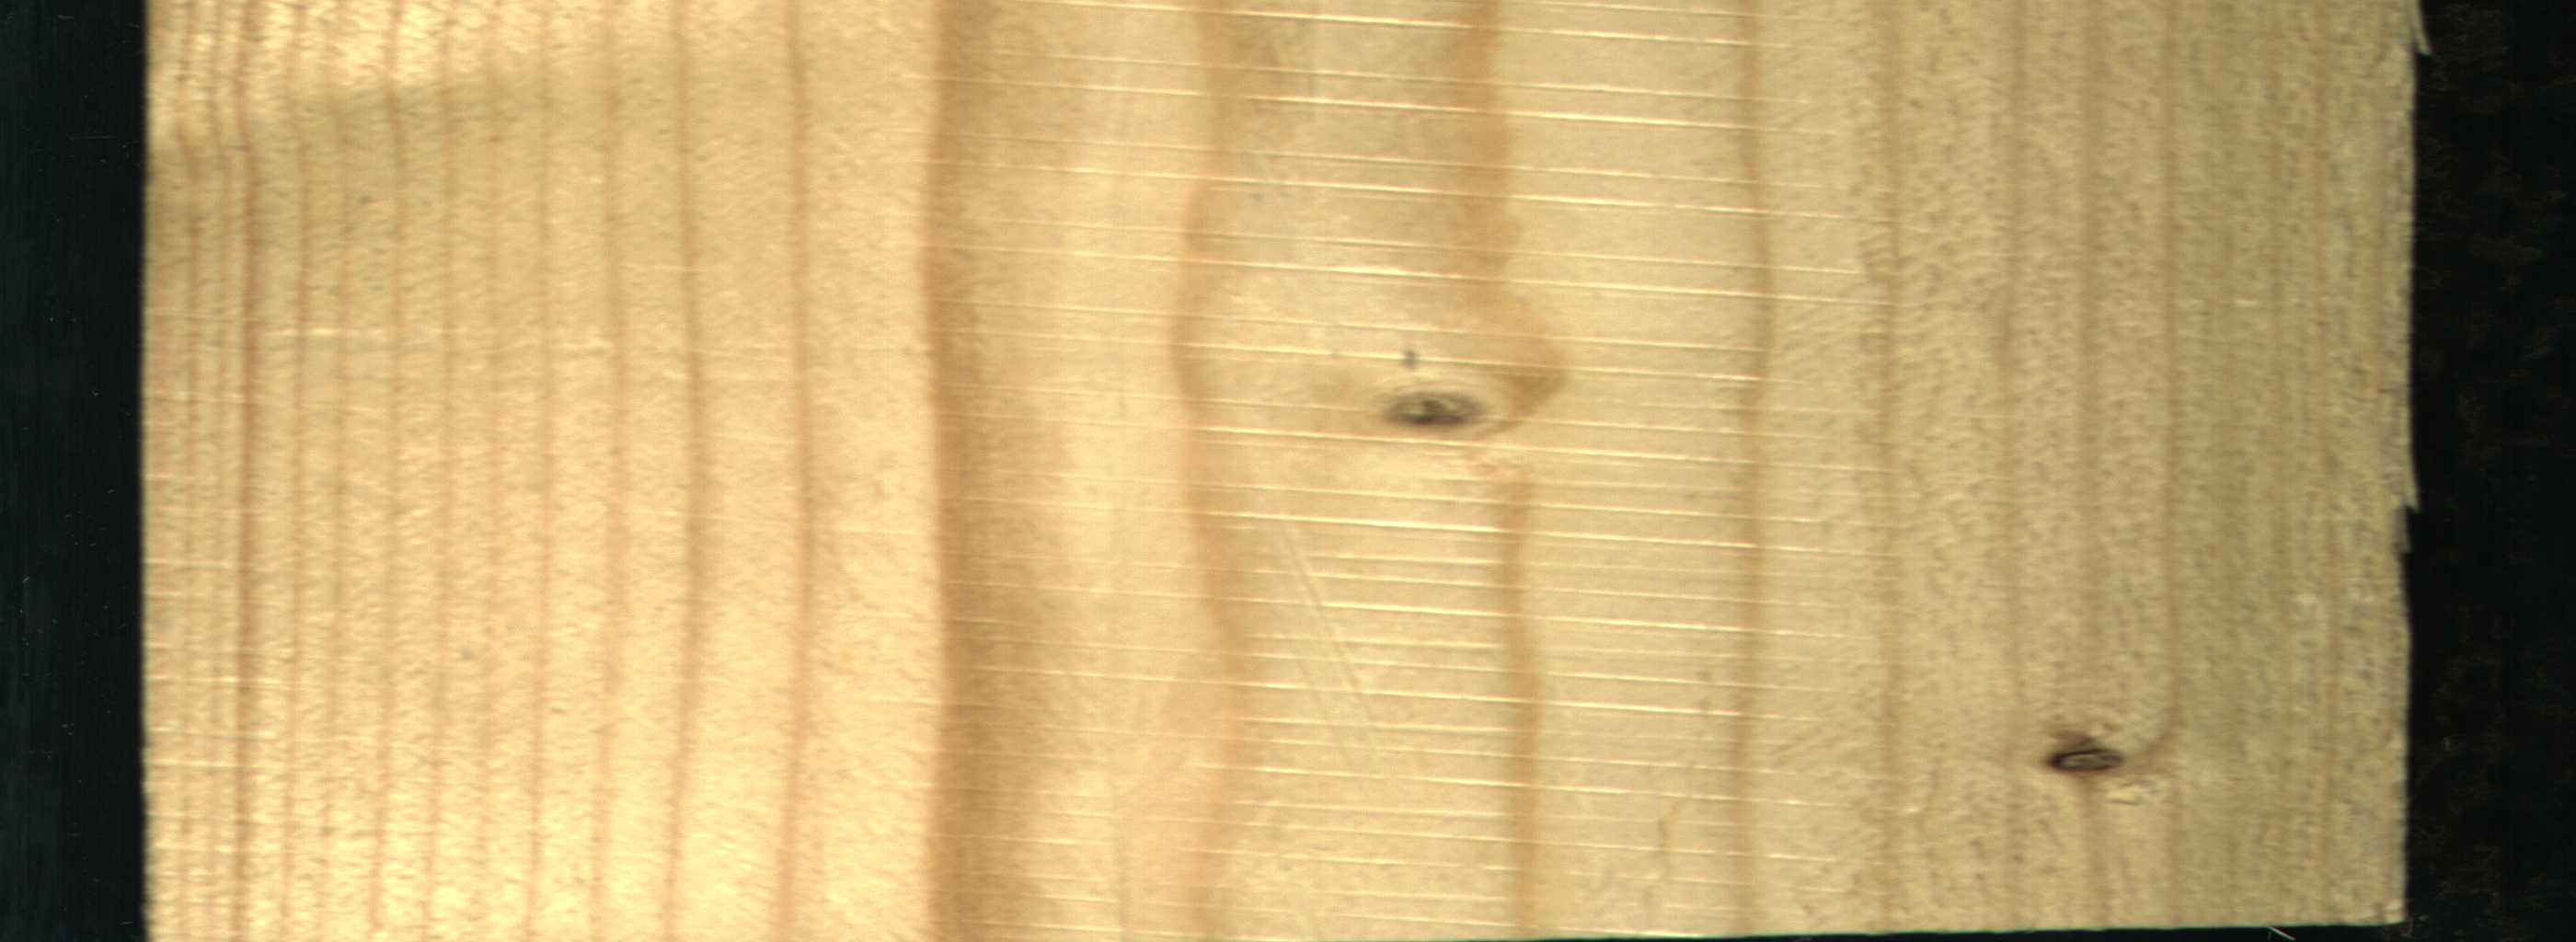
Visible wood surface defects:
Dead_Knot
Live_Knot